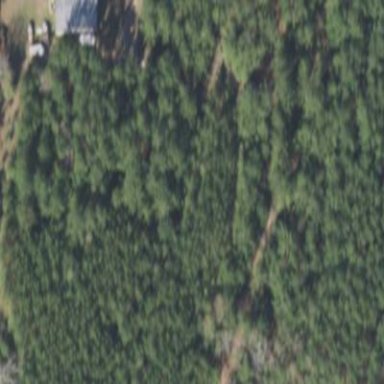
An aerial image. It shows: Needle-leaved woodland.